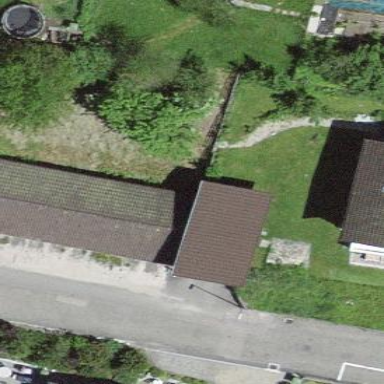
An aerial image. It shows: Group of garages.